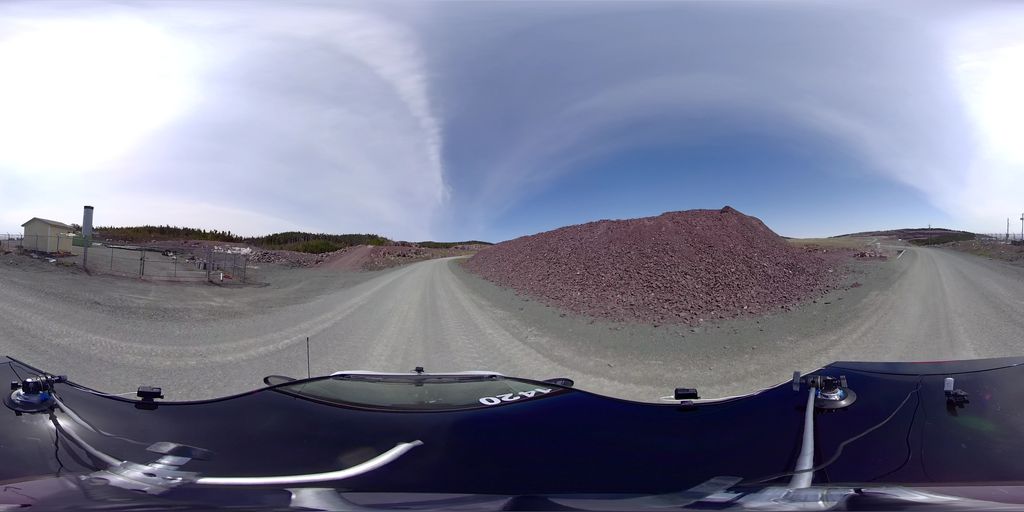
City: st_johns